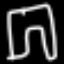
Label: pants